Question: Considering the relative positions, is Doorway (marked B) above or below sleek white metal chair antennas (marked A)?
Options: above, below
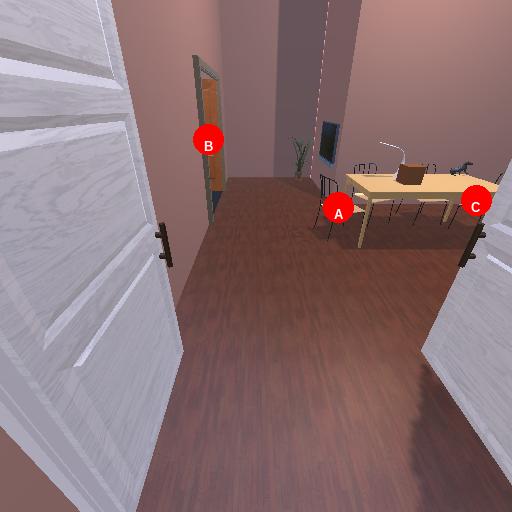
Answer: above